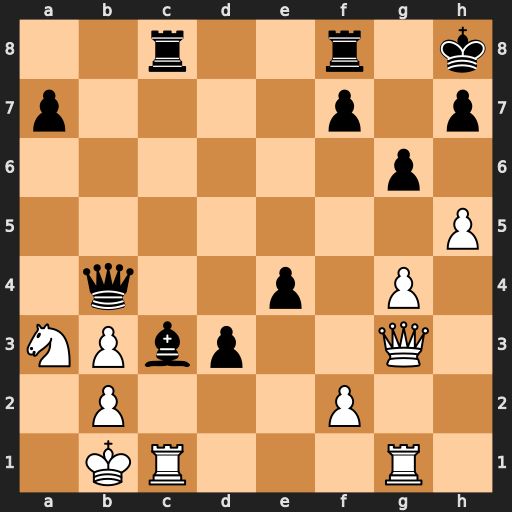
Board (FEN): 2r2r1k/p4p1p/6p1/7P/1q2p1P1/NPbp2Q1/1P3P2/1KR3R1
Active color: w
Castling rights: -
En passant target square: -
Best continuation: Rxc3 Rxc3 Qe5+ f6 Qxc3 Qxc3 bxc3